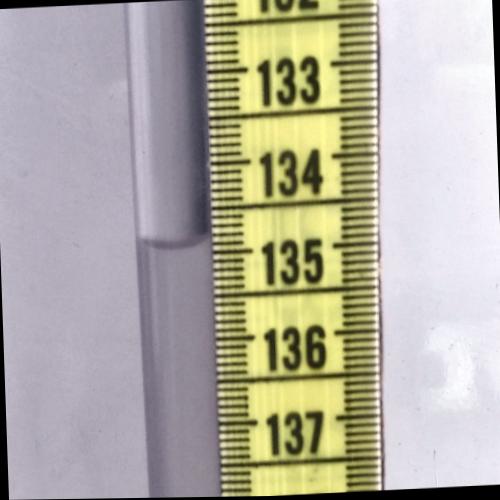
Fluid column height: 134.9 cm